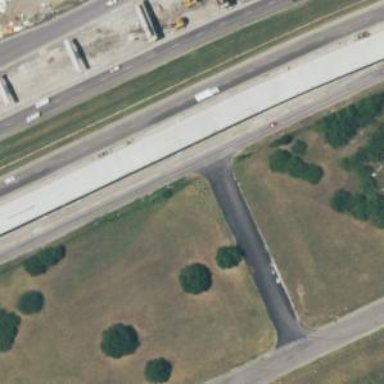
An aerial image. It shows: Secondary road with frontage road.